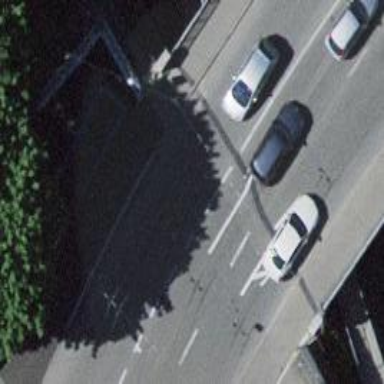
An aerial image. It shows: Secondary road bridge with asphalt surface. There is separate sidewalk and lane for cycling on the left side. Trolley wires can be seen on the bridge.